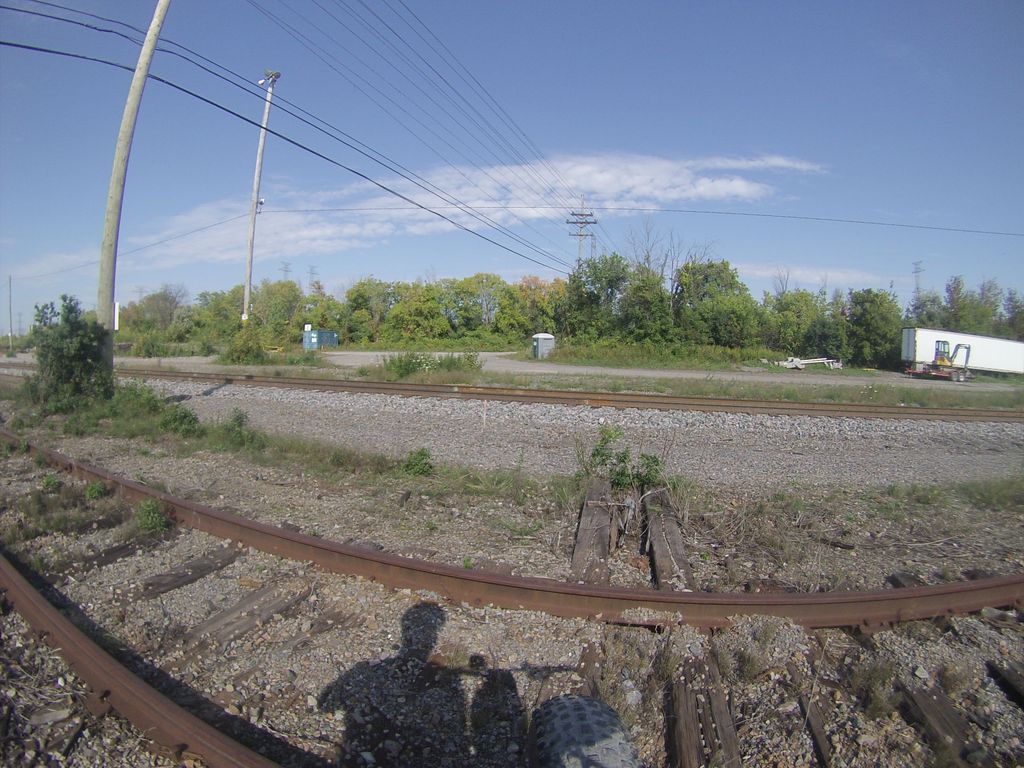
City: ottawa-gatineau